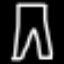
Label: pants